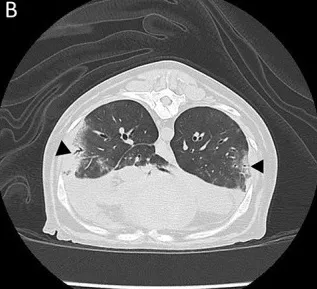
Coronal and sagittal computed tomography (CT) images of the thorax. (B) Multifocal mixed unstructured interstitial to coalescing alveolar pulmonary pattern (triangles).
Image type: radiology (ct)